Question: I would like some advice on how to separate the UI and business logic in a simple C# Windows Forms Application.
Let's take this example:
The UI consists of a simple textbox and a button. The user enters a number between 0 and 9 and clicks the button. The program should add 10 to the number and update the text box with that value.

The business logic part should have no idea of the UI. How can this be accomplished?
Here's the empty Process class (Business Logic):
'''
namespace addTen
{
class Process
{
public int AddTen(int num)
{
return num + 10;
}
}
}
'''
The requirement is:
1. When the user clicks the button, somehow, the Process::AddTen gets invoked.
2. The Textbox must be updated with the return value of Process::AddTen.
I just don't know how to connect these two.
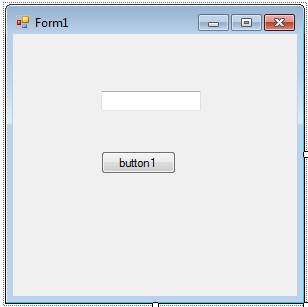
Answer: First, you need to change your class name. "" is name of a class in the Class Library and will likely cause confusion for anyone reading your code.
Let's assume, for the rest of this answer that you changed the class name to (still a bad name, but not a well-known, often-used class.)
Also, you're missing the code to check to ensure that the user input is, indeed, a number between 0 and 9. That's appropriate in the Form's code rather than the class code.
- -
In Visual Studio, double-click on the button to create the button click event handler, which will look like this:
'''
protected void button1_Click(object sender, EventArgs e)
{
}
'''
Within the event handler, add code so it looks like this:
'''
protected void button1_Click(object sender, EventArgs e)
{
int safelyConvertedValue = -1;
if(!System.Int32.TryParse(textBox1.Text, out safelyConvertedValue))
{
// The input is not a valid Integer value at all.
MessageBox.Show("You need to enter a number between 1 an 9");
// Abort processing.
return;
}
// If you made it this far, the TryParse function should have set the value of the
// the variable named safelyConvertedValue to the value entered in the TextBox.
// However, it may still be out of the allowable range of 0-9)
if(safelyConvertedValue < 0 || safelyConvertedValue > 9)
{
// The input is not within the specified range.
MessageBox.Show("You need to enter a number between 1 an 9");
// Abort processing.
return;
}
MyProcessor p = new MyProcessor();
textBox1.Text = p.AddTen(safelyConvertedValue).ToString();
}
'''
---
The class, with the access modifier set properly, should look like this:
'''
namespace addTen
{
public class MyProcessor
{
public int AddTen(int num)
{
return num + 10;
}
}
}
'''